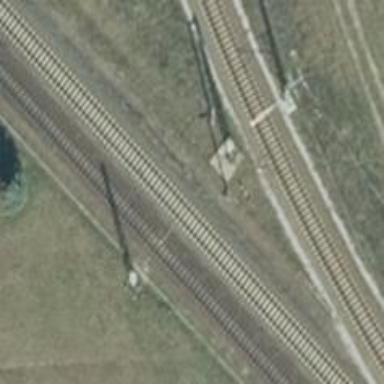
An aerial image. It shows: Milestone along the railway with catenary mast.